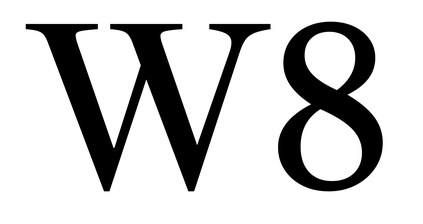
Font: LibreCaslonText_Regular